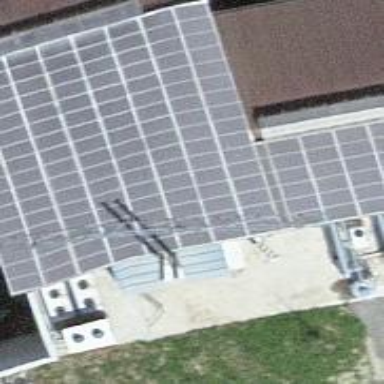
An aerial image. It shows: Solar photovoltaic panel generator.